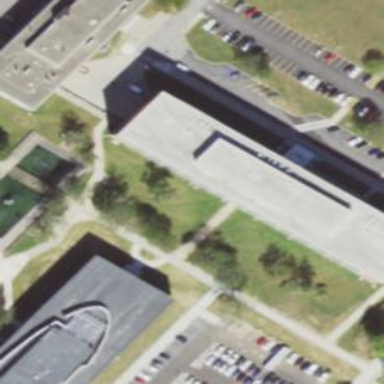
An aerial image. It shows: Part of building.